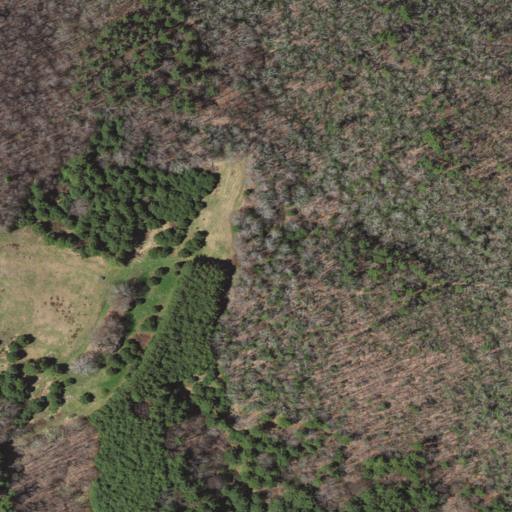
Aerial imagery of gap in Virginia named Flat Ridge Gap containing deciduous forest, pasture, and mixed forest